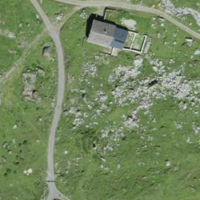
EUNIS habitat code: 23
Species observed at this site:
Pyrrhocorax graculus
Campanula scheuchzeri
Hirundo rustica